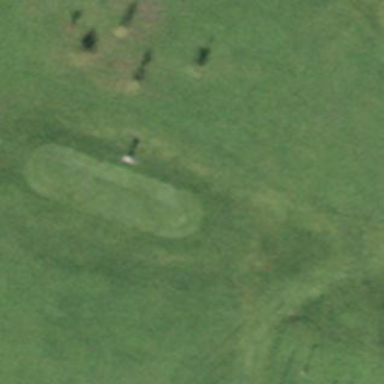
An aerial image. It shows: Golf tee on grassy land.